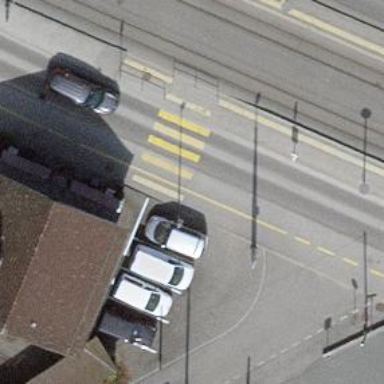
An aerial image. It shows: Marked zebra crossing on the road.